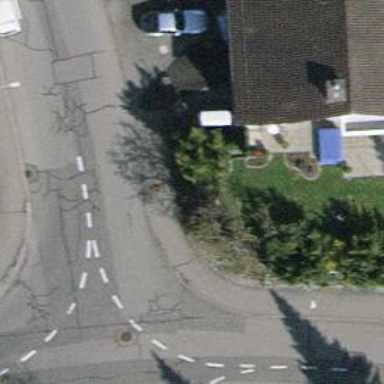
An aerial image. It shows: Kerb barrier.